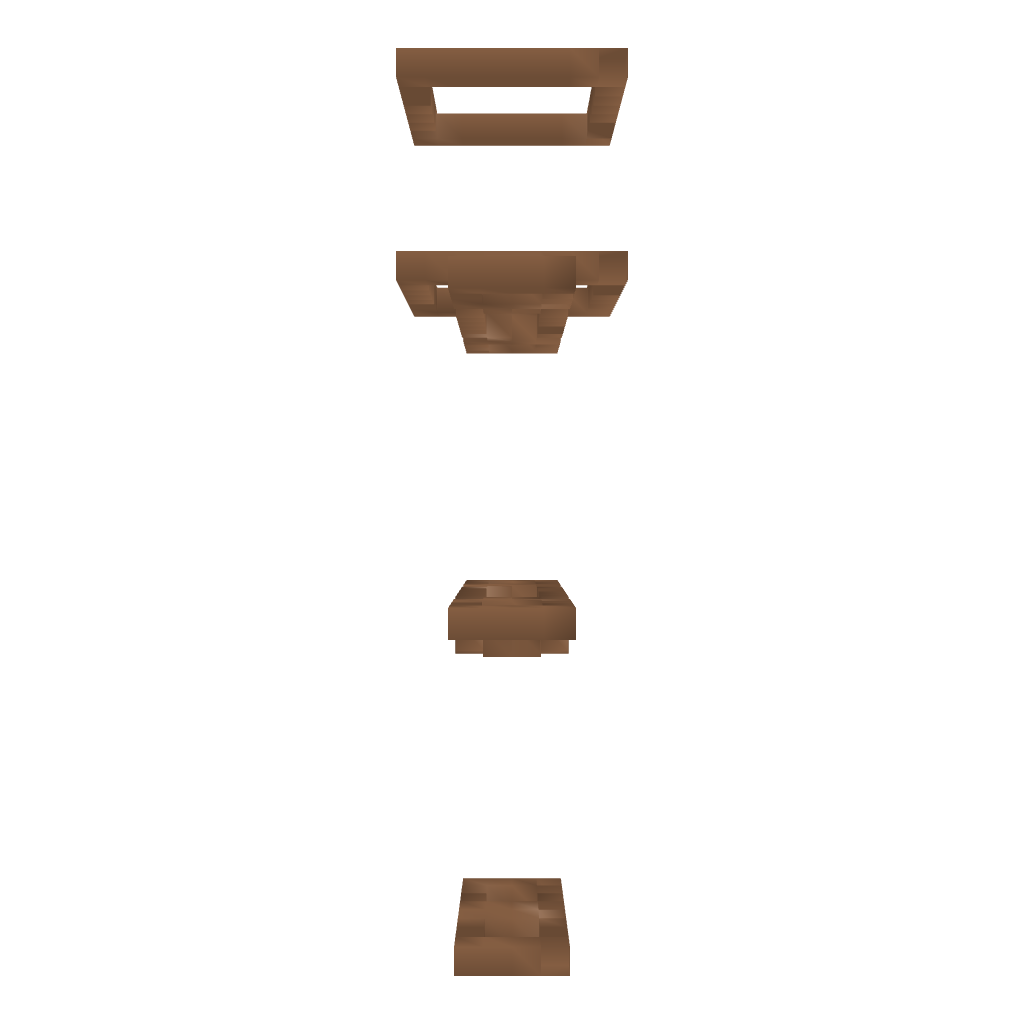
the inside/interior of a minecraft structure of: Skin Pattern